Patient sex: M
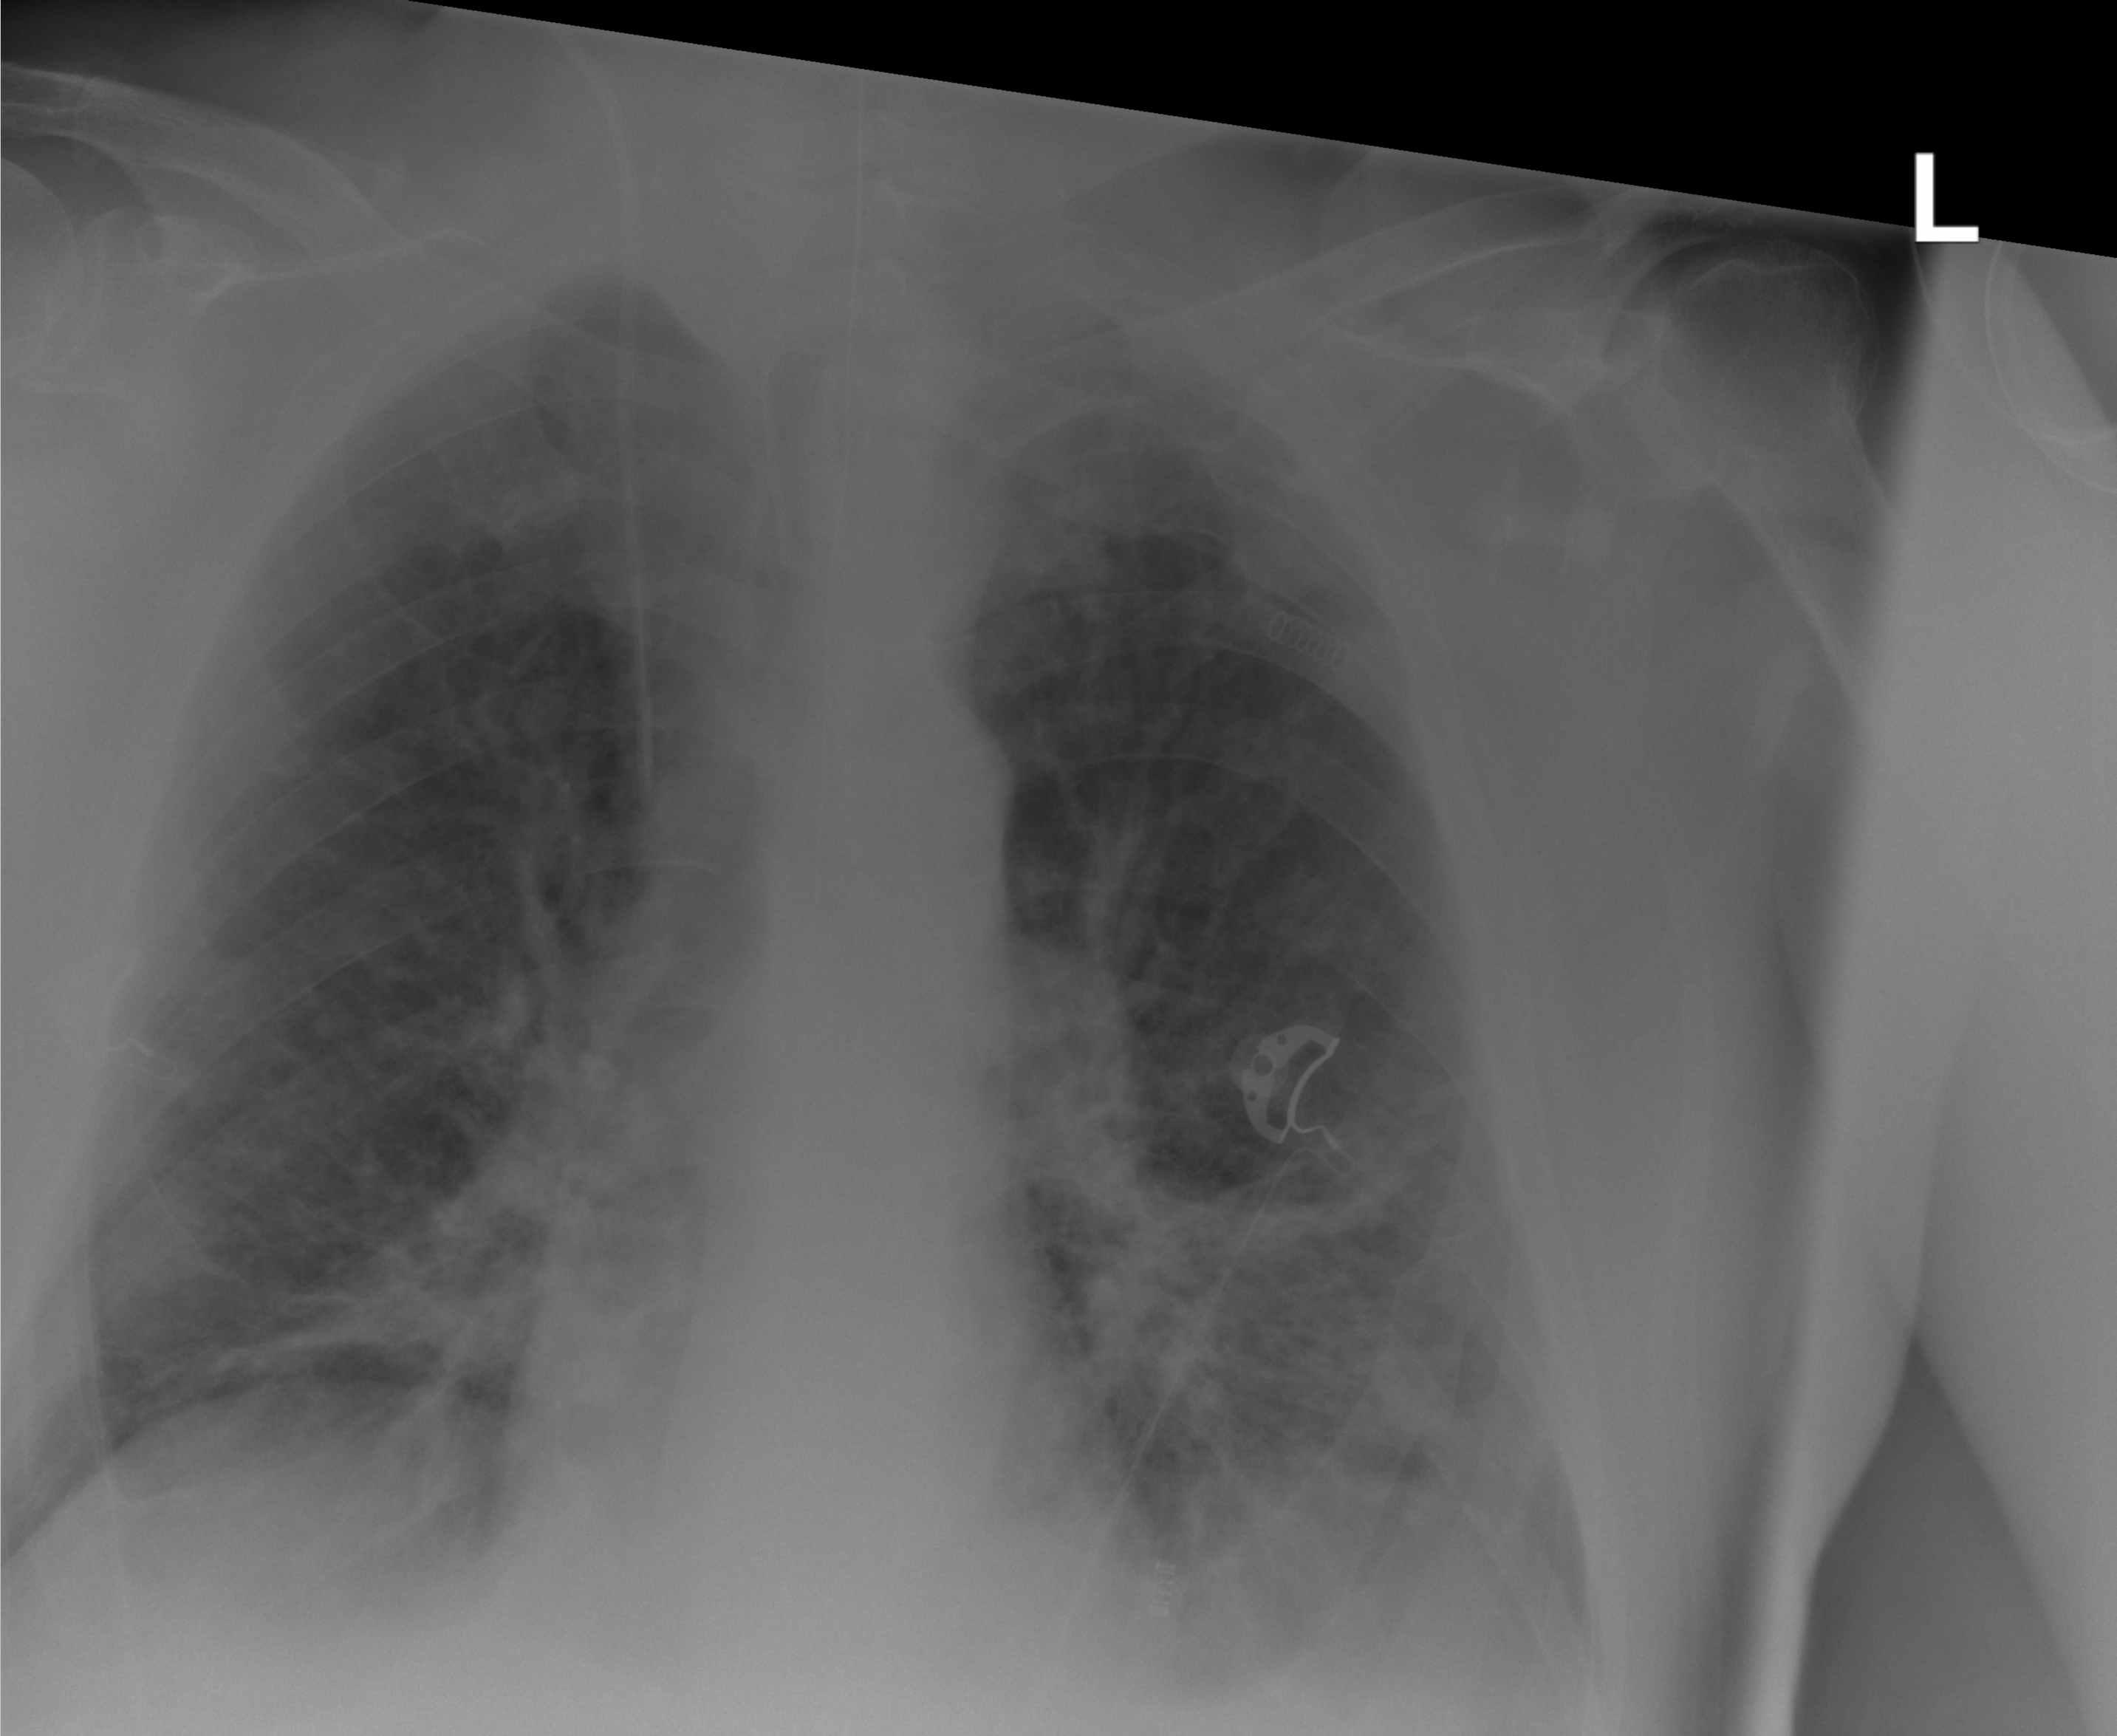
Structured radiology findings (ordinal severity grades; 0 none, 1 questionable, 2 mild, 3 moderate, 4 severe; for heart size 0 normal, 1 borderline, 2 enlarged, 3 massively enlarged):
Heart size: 0
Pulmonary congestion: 2
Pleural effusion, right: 0
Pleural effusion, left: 2
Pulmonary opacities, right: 2
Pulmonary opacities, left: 3
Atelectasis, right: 2
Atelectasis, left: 2